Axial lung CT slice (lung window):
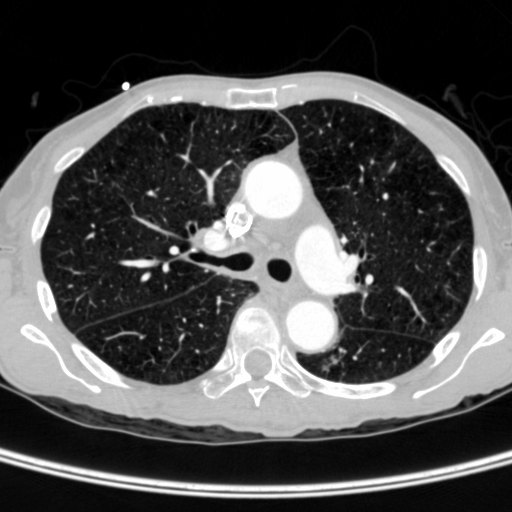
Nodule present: no